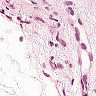
Metastatic tissue present: no